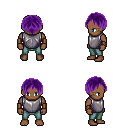
a pixel art fantasy rpg character, male body template, human, dark skin, steel chest armor, teal pants, purple parted hairstyle, leather bracers, four views (front, back, left, right), 2x2 character sprite sheet, small pixel art, hard edges, no anti-aliasing